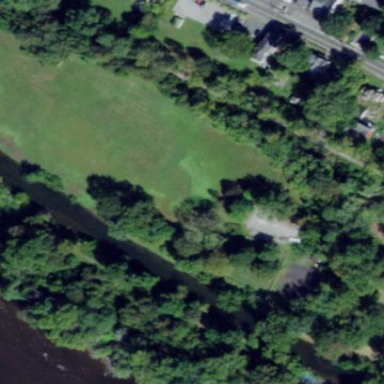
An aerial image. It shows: Recreation ground.